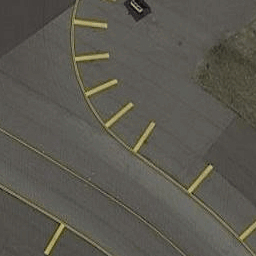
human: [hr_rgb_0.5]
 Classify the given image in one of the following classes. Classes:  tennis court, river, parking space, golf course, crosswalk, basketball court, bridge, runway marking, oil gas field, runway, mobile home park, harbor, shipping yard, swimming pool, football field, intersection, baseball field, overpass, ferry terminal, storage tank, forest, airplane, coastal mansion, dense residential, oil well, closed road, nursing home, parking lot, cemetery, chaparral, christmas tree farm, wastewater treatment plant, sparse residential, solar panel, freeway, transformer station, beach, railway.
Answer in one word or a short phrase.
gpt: runway marking